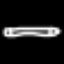
Label: pencil